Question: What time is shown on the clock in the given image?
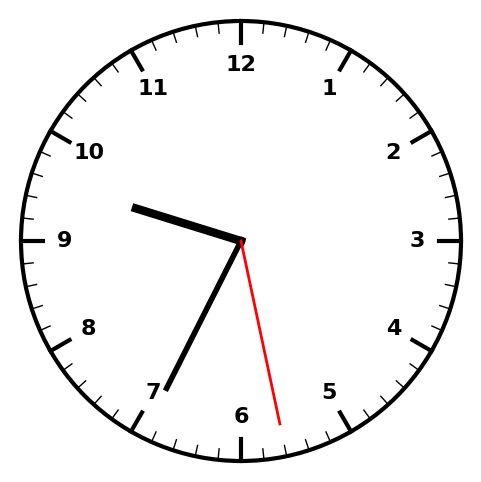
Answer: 09:34:28